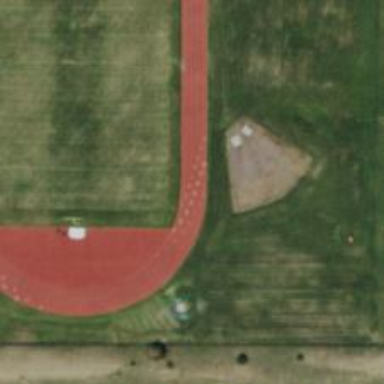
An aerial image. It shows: Track located within leisure land area.